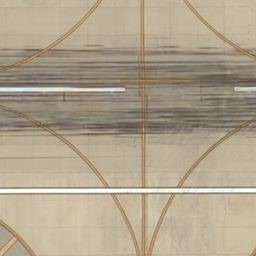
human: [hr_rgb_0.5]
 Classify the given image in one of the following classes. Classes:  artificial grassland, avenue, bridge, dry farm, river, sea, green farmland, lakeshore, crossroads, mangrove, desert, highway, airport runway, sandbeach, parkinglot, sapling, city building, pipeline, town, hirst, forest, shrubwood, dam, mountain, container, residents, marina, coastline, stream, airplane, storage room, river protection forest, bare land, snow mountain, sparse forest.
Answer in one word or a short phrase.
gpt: airport runway